Question: I have a little pet project in Python for which I want do do coverage reports. When I run
'''
py.test -x -s MYPACKAGE --cov-report html --cov MYPACKAGE
'''
It shows me a significant amount of lines missing from coverage. Mainly these are imports and class/method definitions.
I am certain that all these lines are processed in my unit tests, and the lines 19 and 31-35 verify that.
Why does 'py.test' mark all the definitions as "missing"?
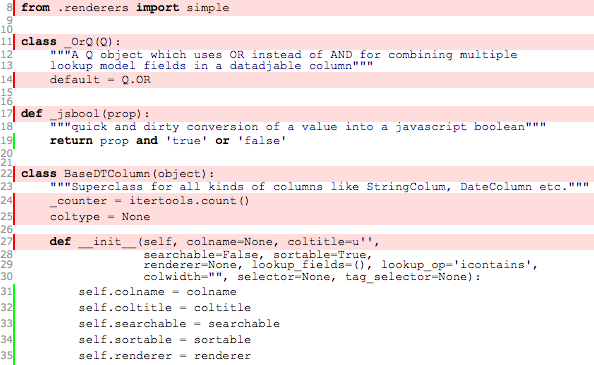
Answer: A frequent cause is that the module 'conftest.py' imports early the module that should be measured. The test configuration should be evaluated before tests of course. That dependency can not be easily removed sometimes. That is why many answers recommend ways how to circumvent the 'pytest-cov' extension:
<URL>